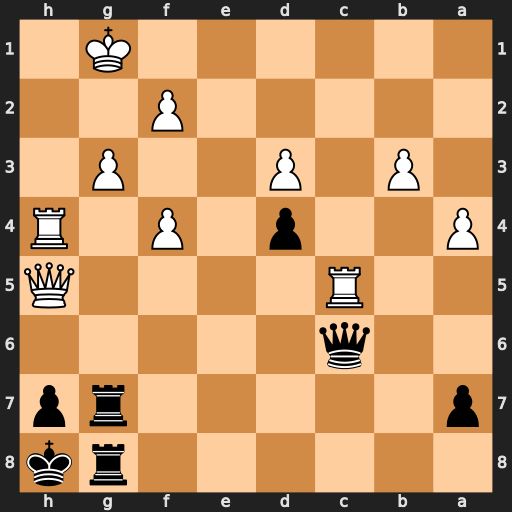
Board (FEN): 6rk/p5rp/2q5/2R4Q/P2p1P1R/1P1P2P1/5P2/6K1
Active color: b
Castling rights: -
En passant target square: -
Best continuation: Rxg3+ Kf1 Qg2+ Ke1 Re3+